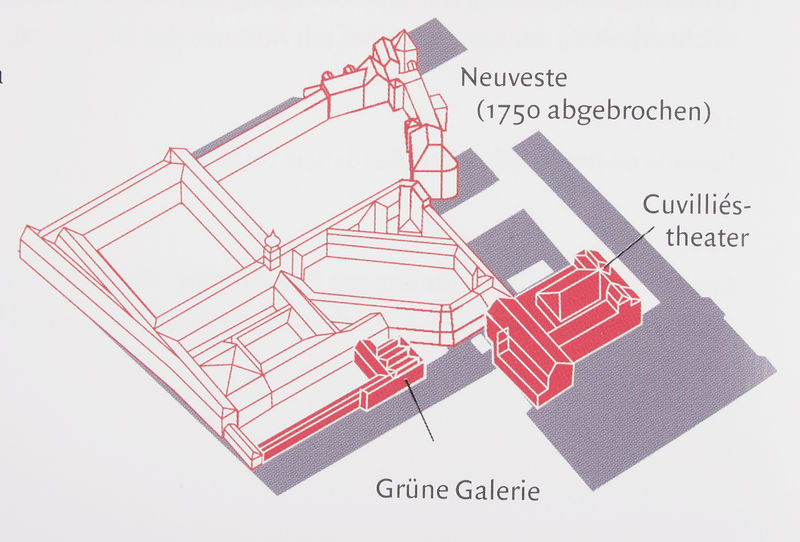
Titel: Bauperiode unter Karl Albrecht (reg. 1726-1745) und Max III. Joseph (reg. 1745 - 1777)
Standort: München
Institution: Residenz
Schlagwörter: blau, schatten, weiß, stadt, grau, skizze, zeichnung, anlage, gebäude, rot, schloss, architektur, barock, theater, rosa, turm, grafik, graphik, violett, linien, hof, galerie, aufsicht, innenhof, burg, münchen, palast, draufsicht, festung, text, entwurf, residenz, plan, beschreibung, höfe, vogelschau, rekonstruktion, grundriss, architekturzeichnung, innenhöfe, aufriß, neubau, erweiterung, lageplan, erläuterungen, planung, stadtplan, übersicht, antiquarium, computer, flyer, neuveste, grüne galerie, cuvilliés, cuvilliés-theater, erweiterungsbauten, isometrie, neubauten, wegbeschreibung